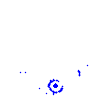
Particle: pion